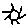
Label: sun